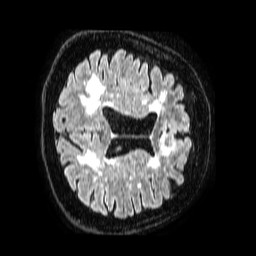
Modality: FLAIR
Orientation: axial
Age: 78
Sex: female
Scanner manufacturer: philips
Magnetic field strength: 1.5 T
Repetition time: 4.8 s
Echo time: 0.3 s